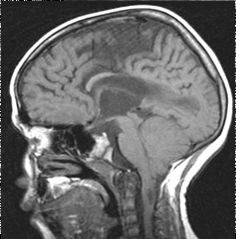
Label: notumor